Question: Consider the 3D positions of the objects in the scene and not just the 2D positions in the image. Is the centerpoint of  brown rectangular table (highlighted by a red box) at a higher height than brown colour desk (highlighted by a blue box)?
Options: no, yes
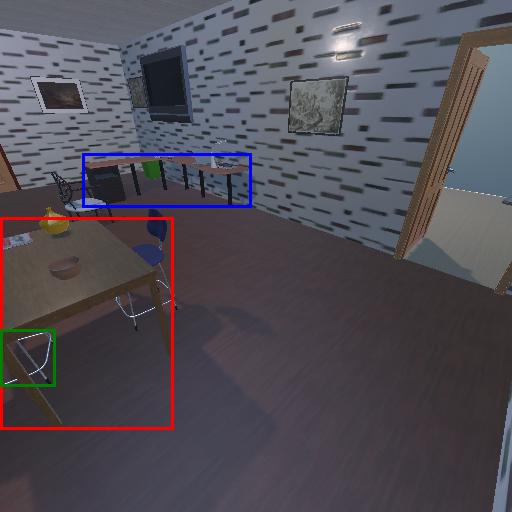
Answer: no